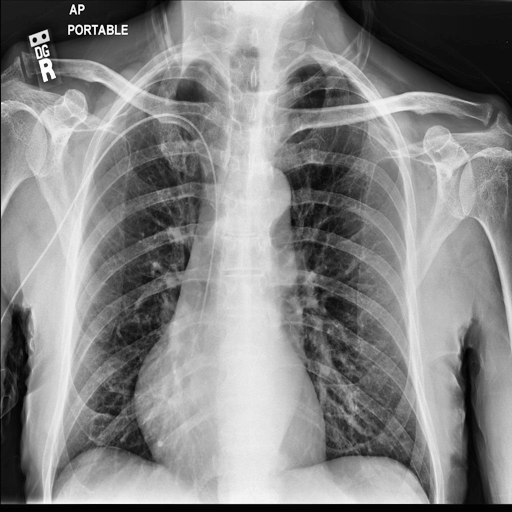
Finding: NORMAL